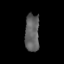
Tissue: lung
Cell type: Epithelial cells
Senescence score: 0.1667
Nuclear area (px): 526
Mean DAPI intensity: 97.958